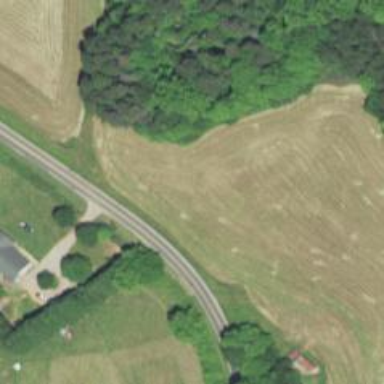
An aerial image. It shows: Secondary road.